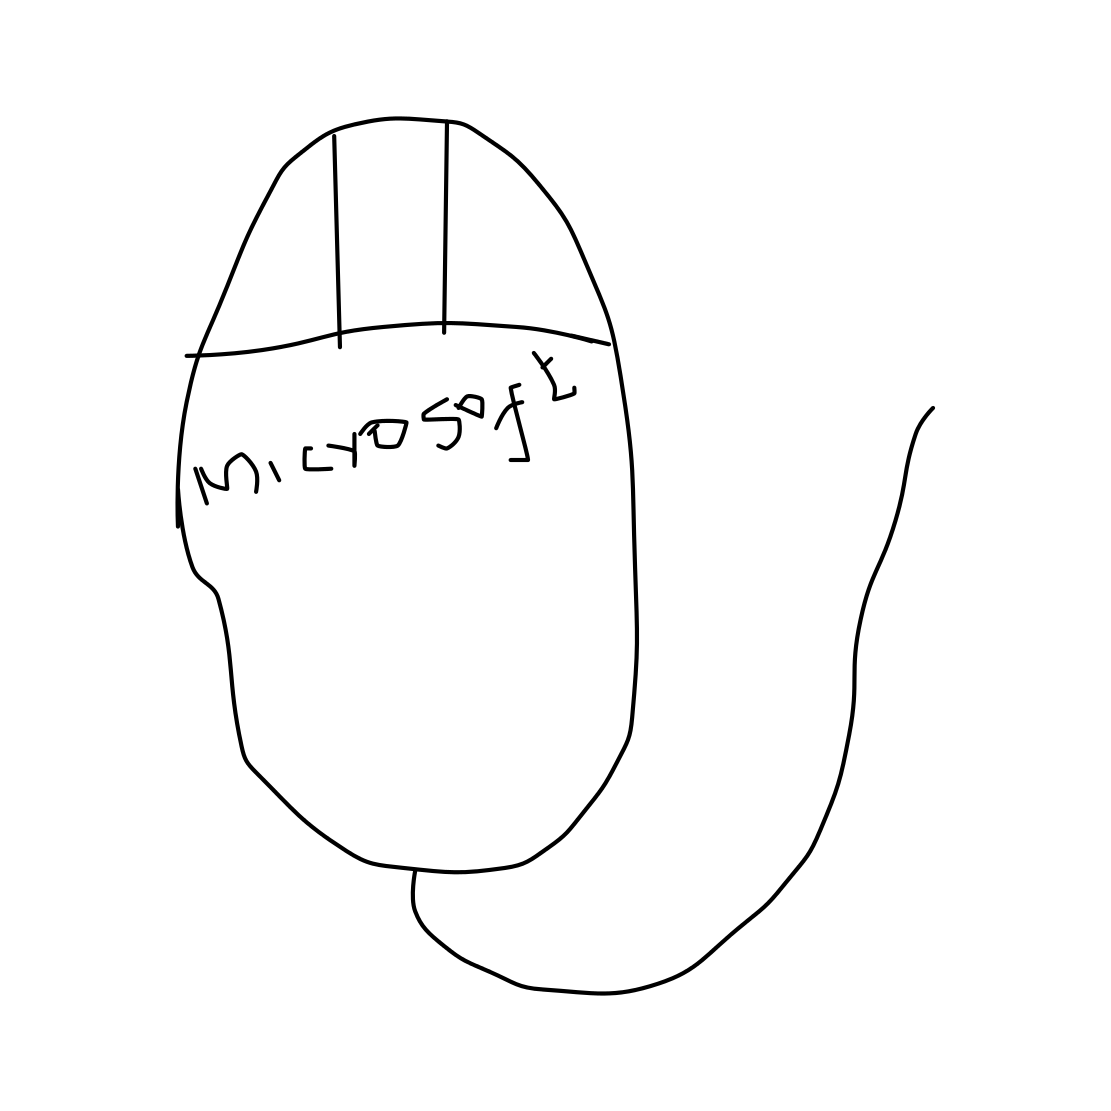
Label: computer-mouse